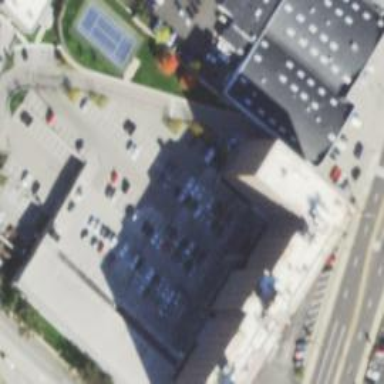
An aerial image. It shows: Parking area.